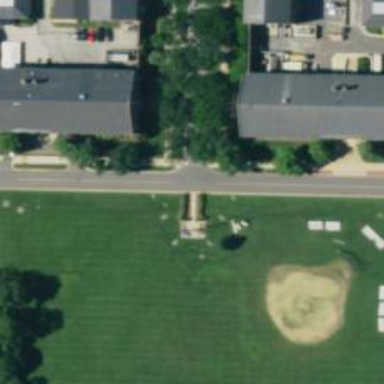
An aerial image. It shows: Historic cannon.